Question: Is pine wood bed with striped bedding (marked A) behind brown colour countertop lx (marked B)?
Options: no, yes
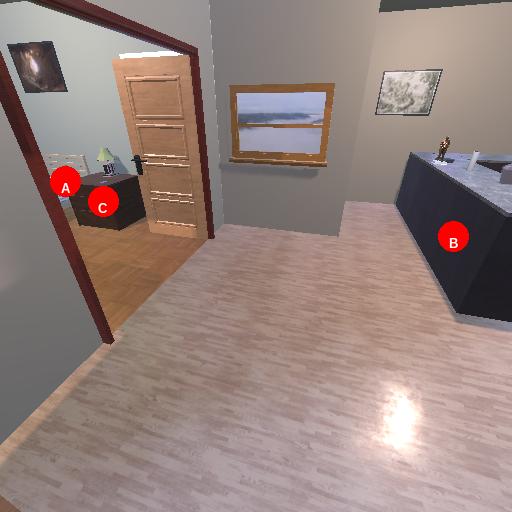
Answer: no